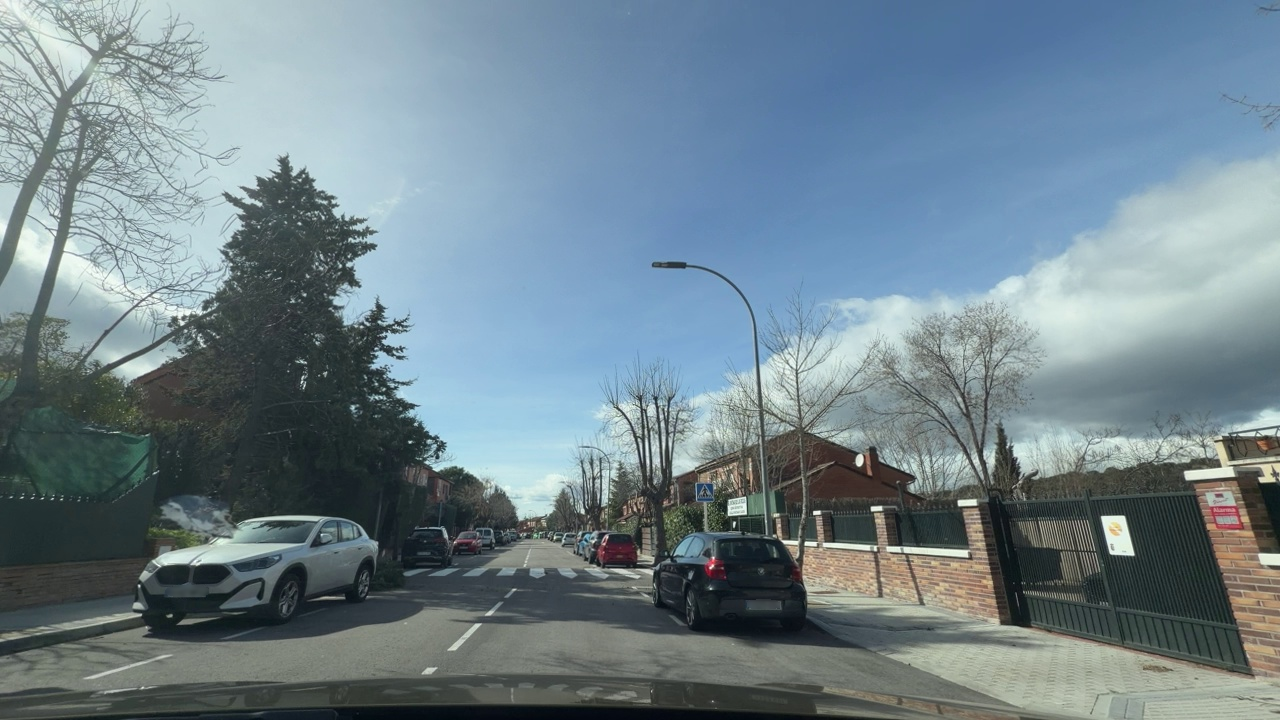
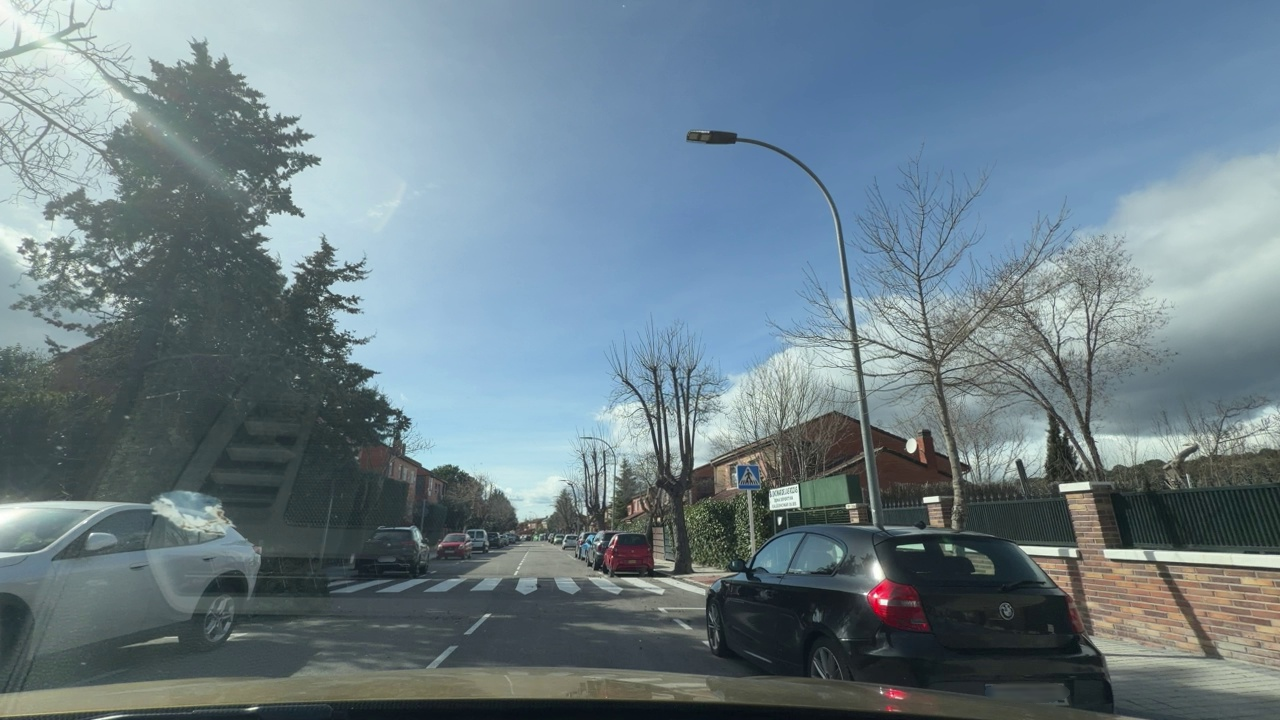
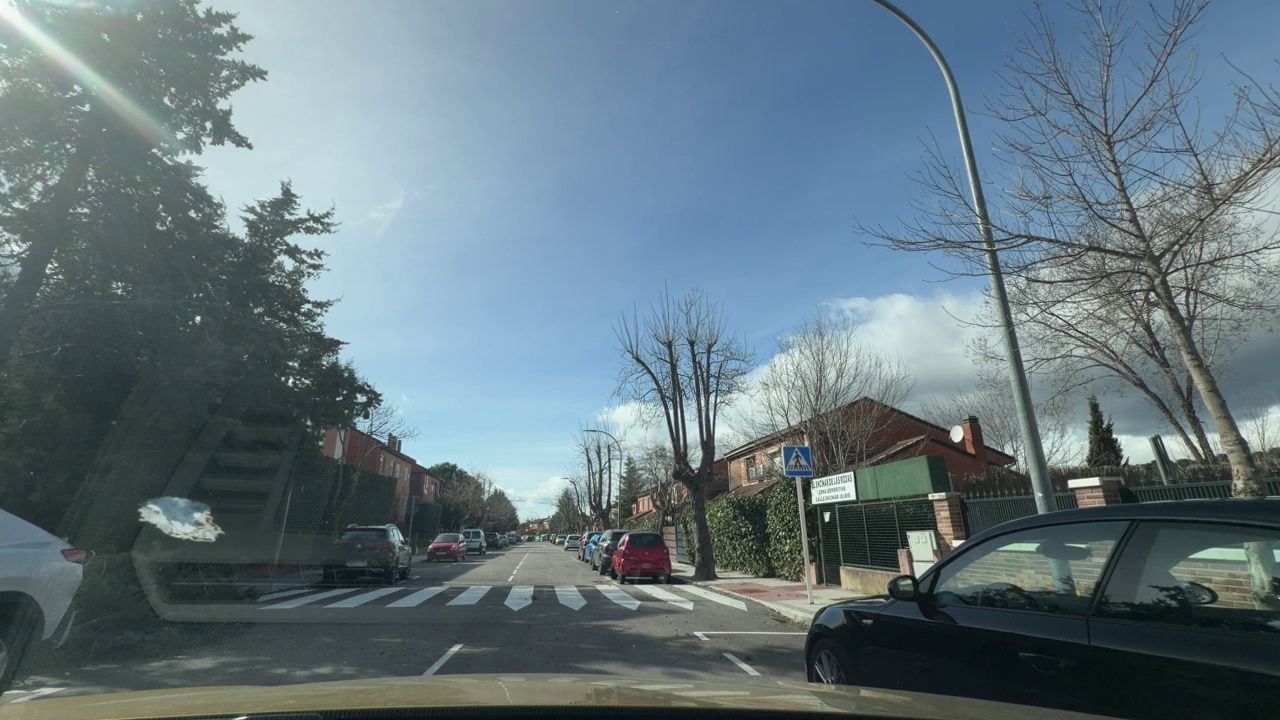
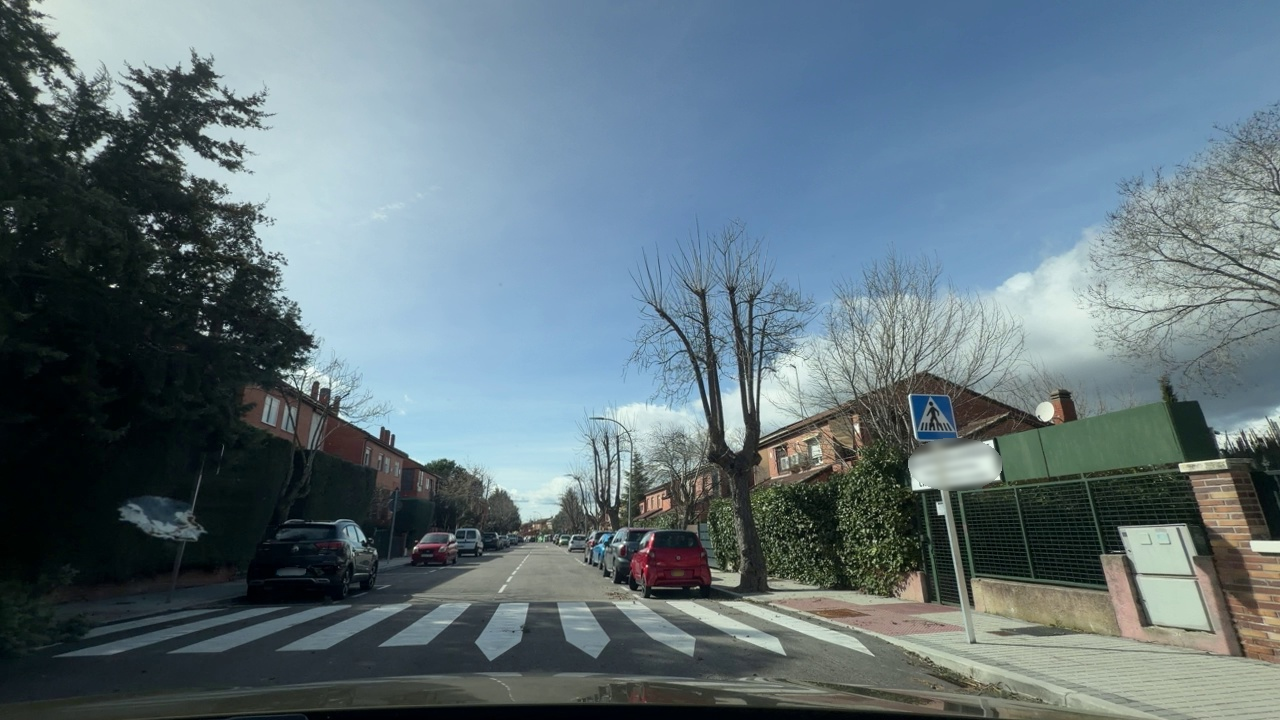
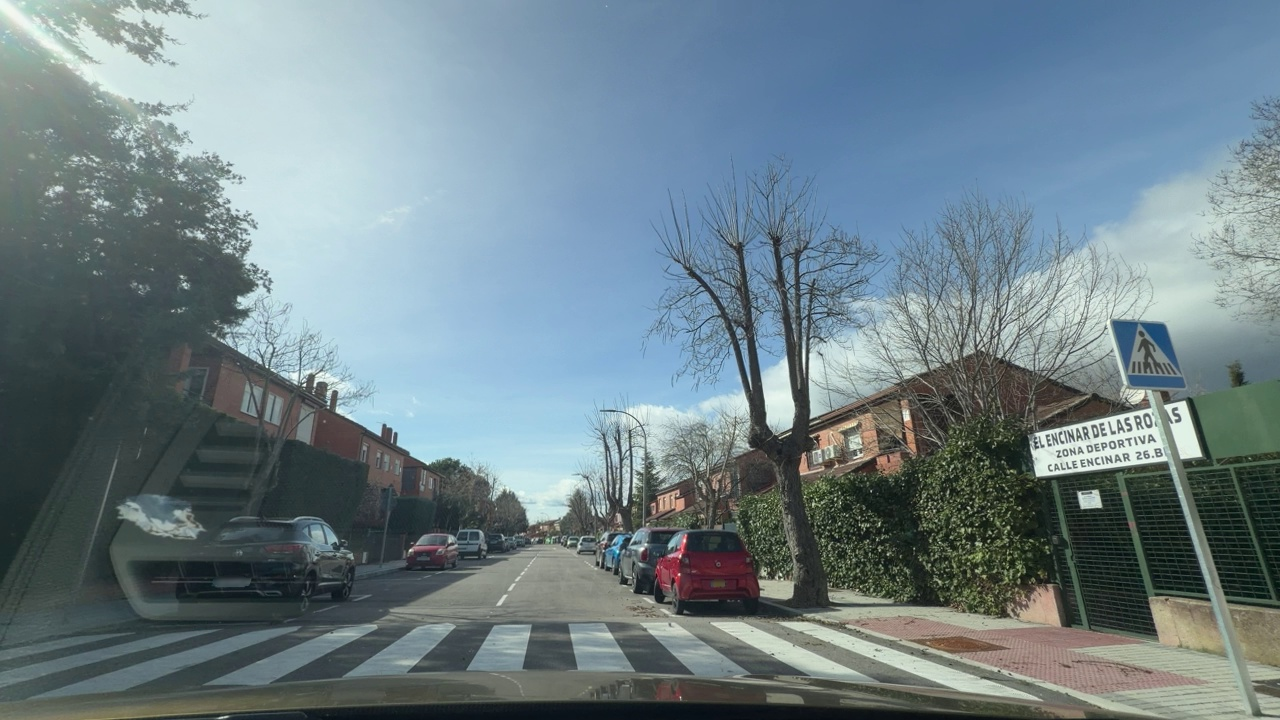
Situation: Lateral parked car
Question: Are vehicles present on the right side of the ego lane?
Answer: Yes
Reasoning: There are several vehicles parked in the right side of the ego lane

Situation: Lateral parked car
Question: Are vehicles parked parallel or perpendicular to the roadway near the ego lane?
Answer: Yes
Reasoning: Several vehicles arfe parked parallel to the ego direction of travel

Situation: Lateral parked car
Question: Does the environment indicate an urban road where curbside parking is permitted?
Answer: Yes
Reasoning: There is a club and houses indicating urban road

Situation: Lateral parked car
Question: Is the ego vehicle traveling in a middle lane with traffic lanes on both sides?
Answer: No
Reasoning: There is a traffic lane in the left side of the ego vehicle but on the right just parked vehicles

Situation: Lateral parked car
Question: Are vehicles present on the left side of the ego lane?
Answer: Yes
Reasoning: There are several vehicles parked in the left side of the ego lane